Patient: sex F, age 75
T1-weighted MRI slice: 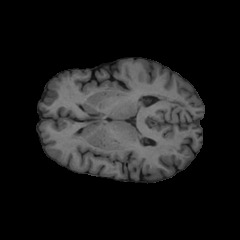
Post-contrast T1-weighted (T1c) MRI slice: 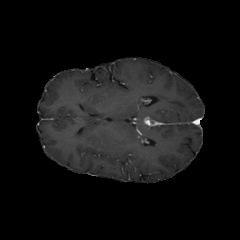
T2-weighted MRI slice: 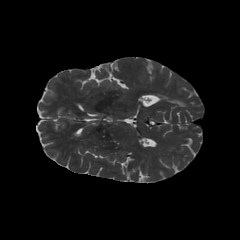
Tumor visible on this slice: no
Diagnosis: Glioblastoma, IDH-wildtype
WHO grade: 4